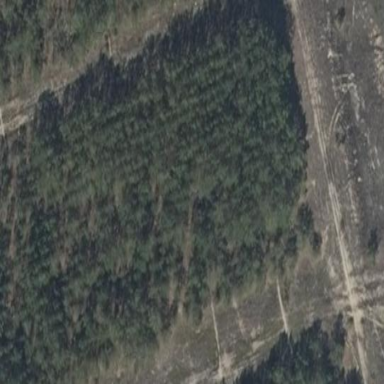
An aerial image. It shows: Forest dominated by needle-leaved trees.